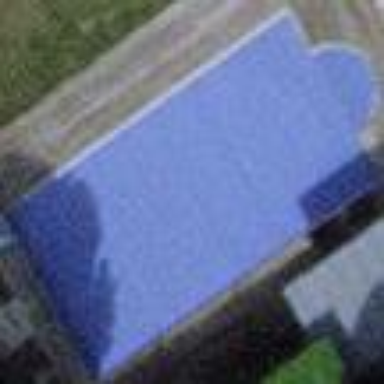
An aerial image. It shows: Swimming pool located in leisure land.